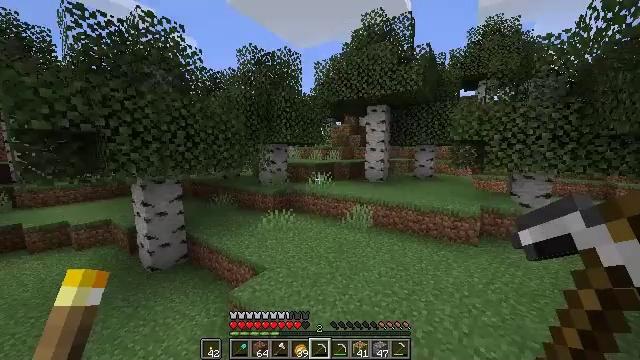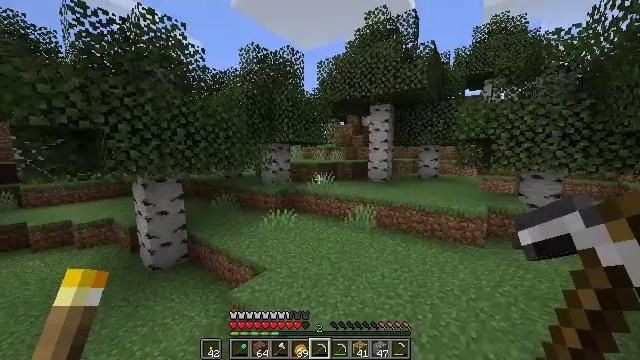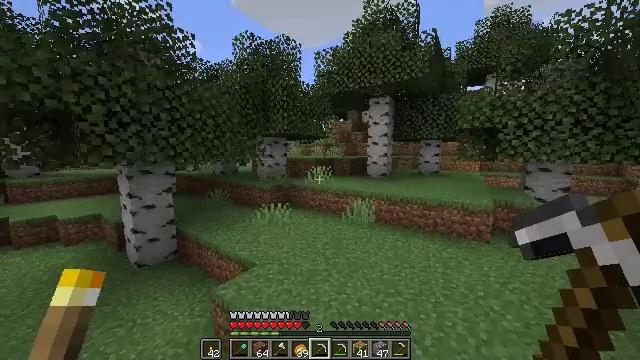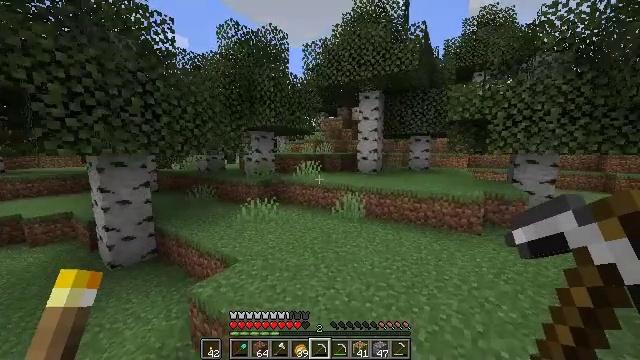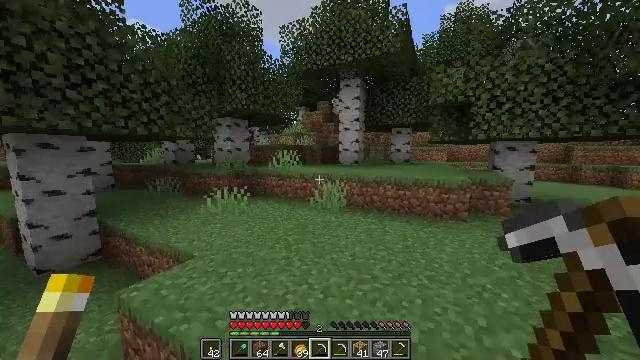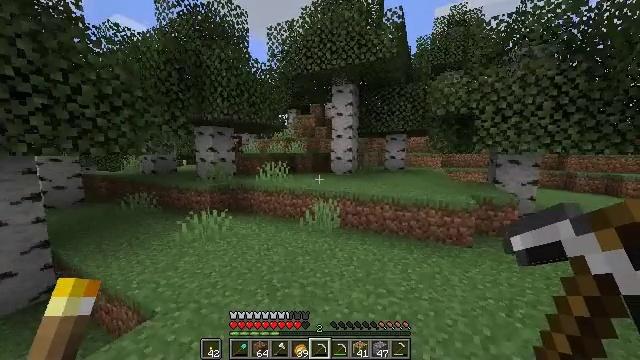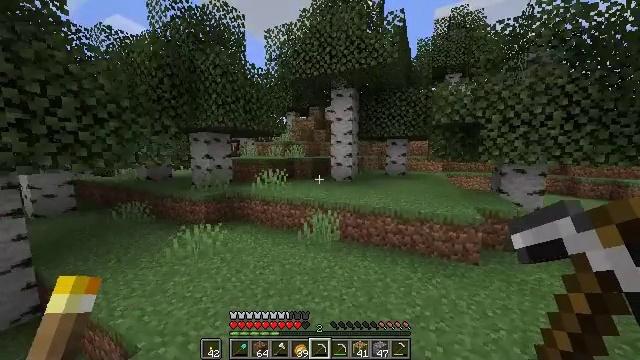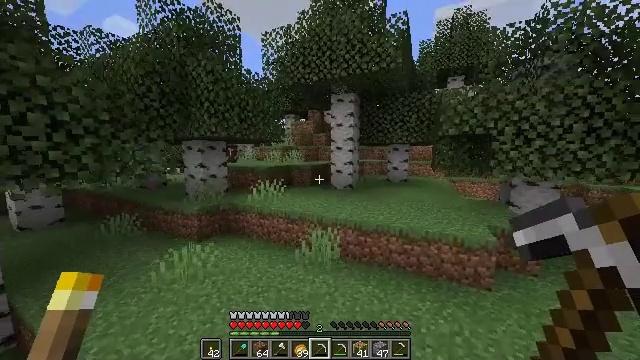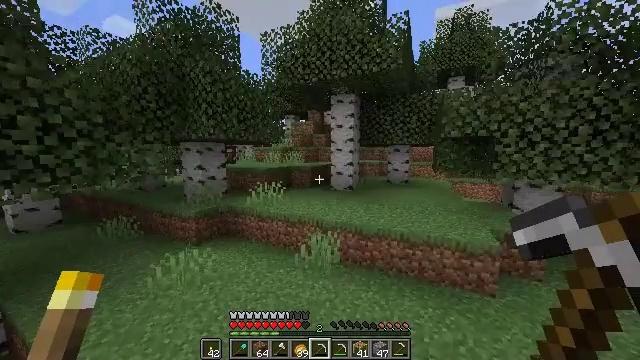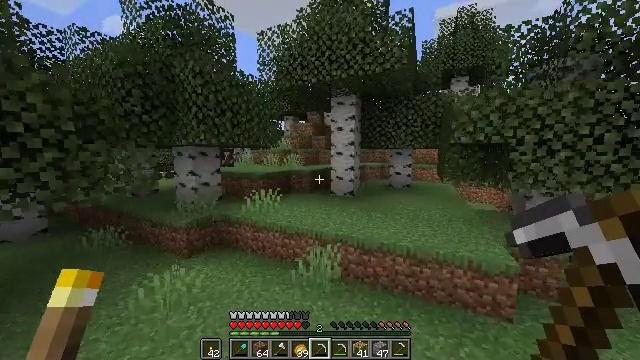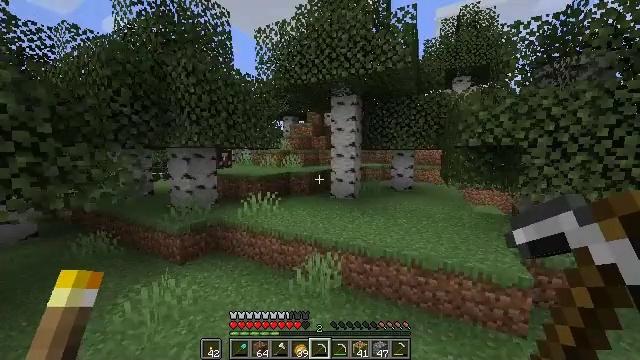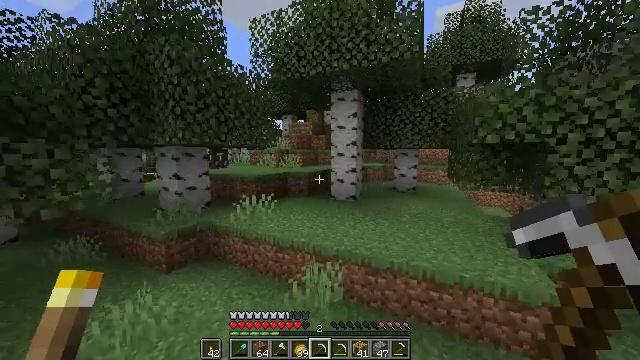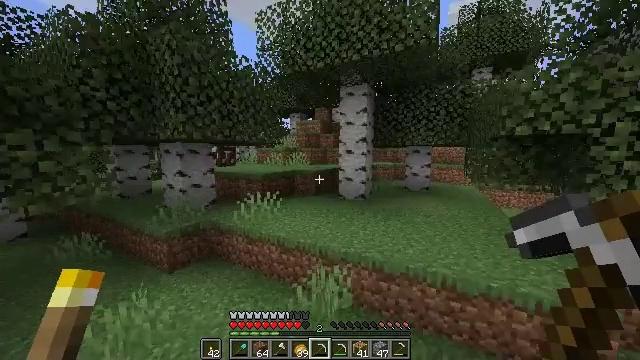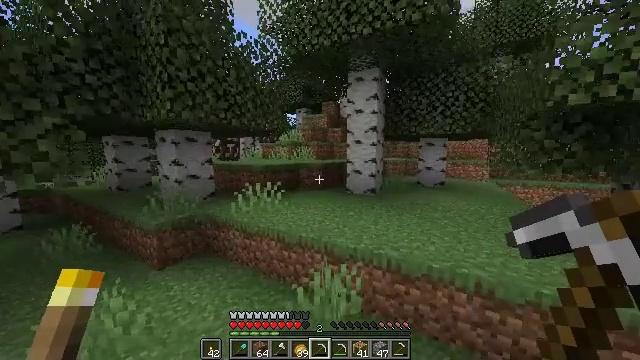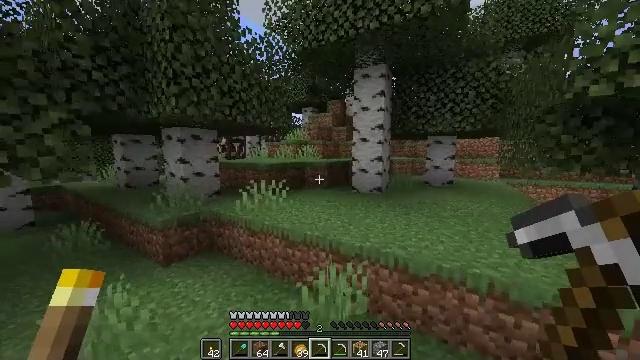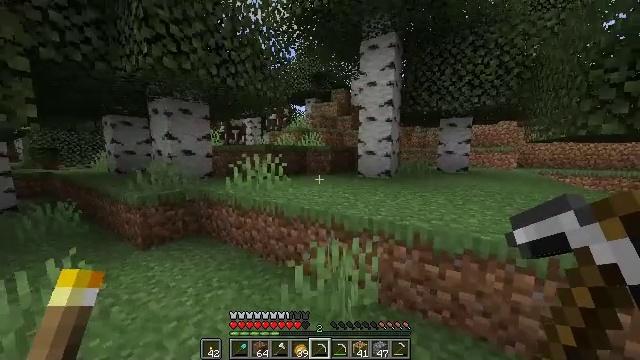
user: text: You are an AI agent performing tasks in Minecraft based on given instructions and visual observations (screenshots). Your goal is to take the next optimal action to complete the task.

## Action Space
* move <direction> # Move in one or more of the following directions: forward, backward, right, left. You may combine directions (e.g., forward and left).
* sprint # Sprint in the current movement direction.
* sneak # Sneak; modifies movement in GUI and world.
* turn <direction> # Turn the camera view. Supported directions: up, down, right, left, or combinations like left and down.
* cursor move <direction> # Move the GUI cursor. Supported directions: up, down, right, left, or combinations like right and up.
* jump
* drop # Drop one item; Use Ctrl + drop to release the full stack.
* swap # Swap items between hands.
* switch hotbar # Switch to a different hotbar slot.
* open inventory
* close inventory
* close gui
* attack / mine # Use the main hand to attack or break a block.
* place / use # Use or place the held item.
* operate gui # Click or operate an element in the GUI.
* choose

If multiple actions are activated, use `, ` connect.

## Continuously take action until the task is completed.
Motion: motion action
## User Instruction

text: Collect kelp plant from the sea.
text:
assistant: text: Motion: move forward, jump
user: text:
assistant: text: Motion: move forward, jump
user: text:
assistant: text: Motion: move forward, turn right, jump
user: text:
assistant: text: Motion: move forward, sprint, turn right, jump
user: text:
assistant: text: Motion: move forward, sprint, turn right, jump
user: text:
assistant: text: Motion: move forward, sprint, jump
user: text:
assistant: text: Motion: move forward, sprint, jump
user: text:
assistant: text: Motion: move forward, jump
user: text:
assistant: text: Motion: move forward, jump
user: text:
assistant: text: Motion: move forward, jump
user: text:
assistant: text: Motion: move forward, jump
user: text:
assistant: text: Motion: move forward, turn left, jump
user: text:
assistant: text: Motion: move forward, turn left, jump
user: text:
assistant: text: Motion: move forward, turn left, jump
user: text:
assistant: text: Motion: move forward, sprint, turn left, jump
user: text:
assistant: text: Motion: move forward, sprint, jump
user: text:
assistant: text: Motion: move forward, sprint, jump
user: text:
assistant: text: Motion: move forward, sprint, jump
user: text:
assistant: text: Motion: move forward, sprint, jump
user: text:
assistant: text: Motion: move forward, jump
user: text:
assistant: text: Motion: move forward, jump
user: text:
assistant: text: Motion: move forward, jump
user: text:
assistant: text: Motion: move forward, jump
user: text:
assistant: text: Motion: move forward
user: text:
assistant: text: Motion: move forward, sprint
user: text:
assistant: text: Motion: move forward, sprint
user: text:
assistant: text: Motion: move forward, sprint
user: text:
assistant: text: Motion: move forward, sprint
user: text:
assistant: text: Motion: move forward, sprint
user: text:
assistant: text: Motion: move forward, turn left